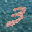
Label: 3